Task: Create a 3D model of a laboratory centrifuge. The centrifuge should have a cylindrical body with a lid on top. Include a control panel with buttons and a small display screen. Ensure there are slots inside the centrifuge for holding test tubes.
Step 479:
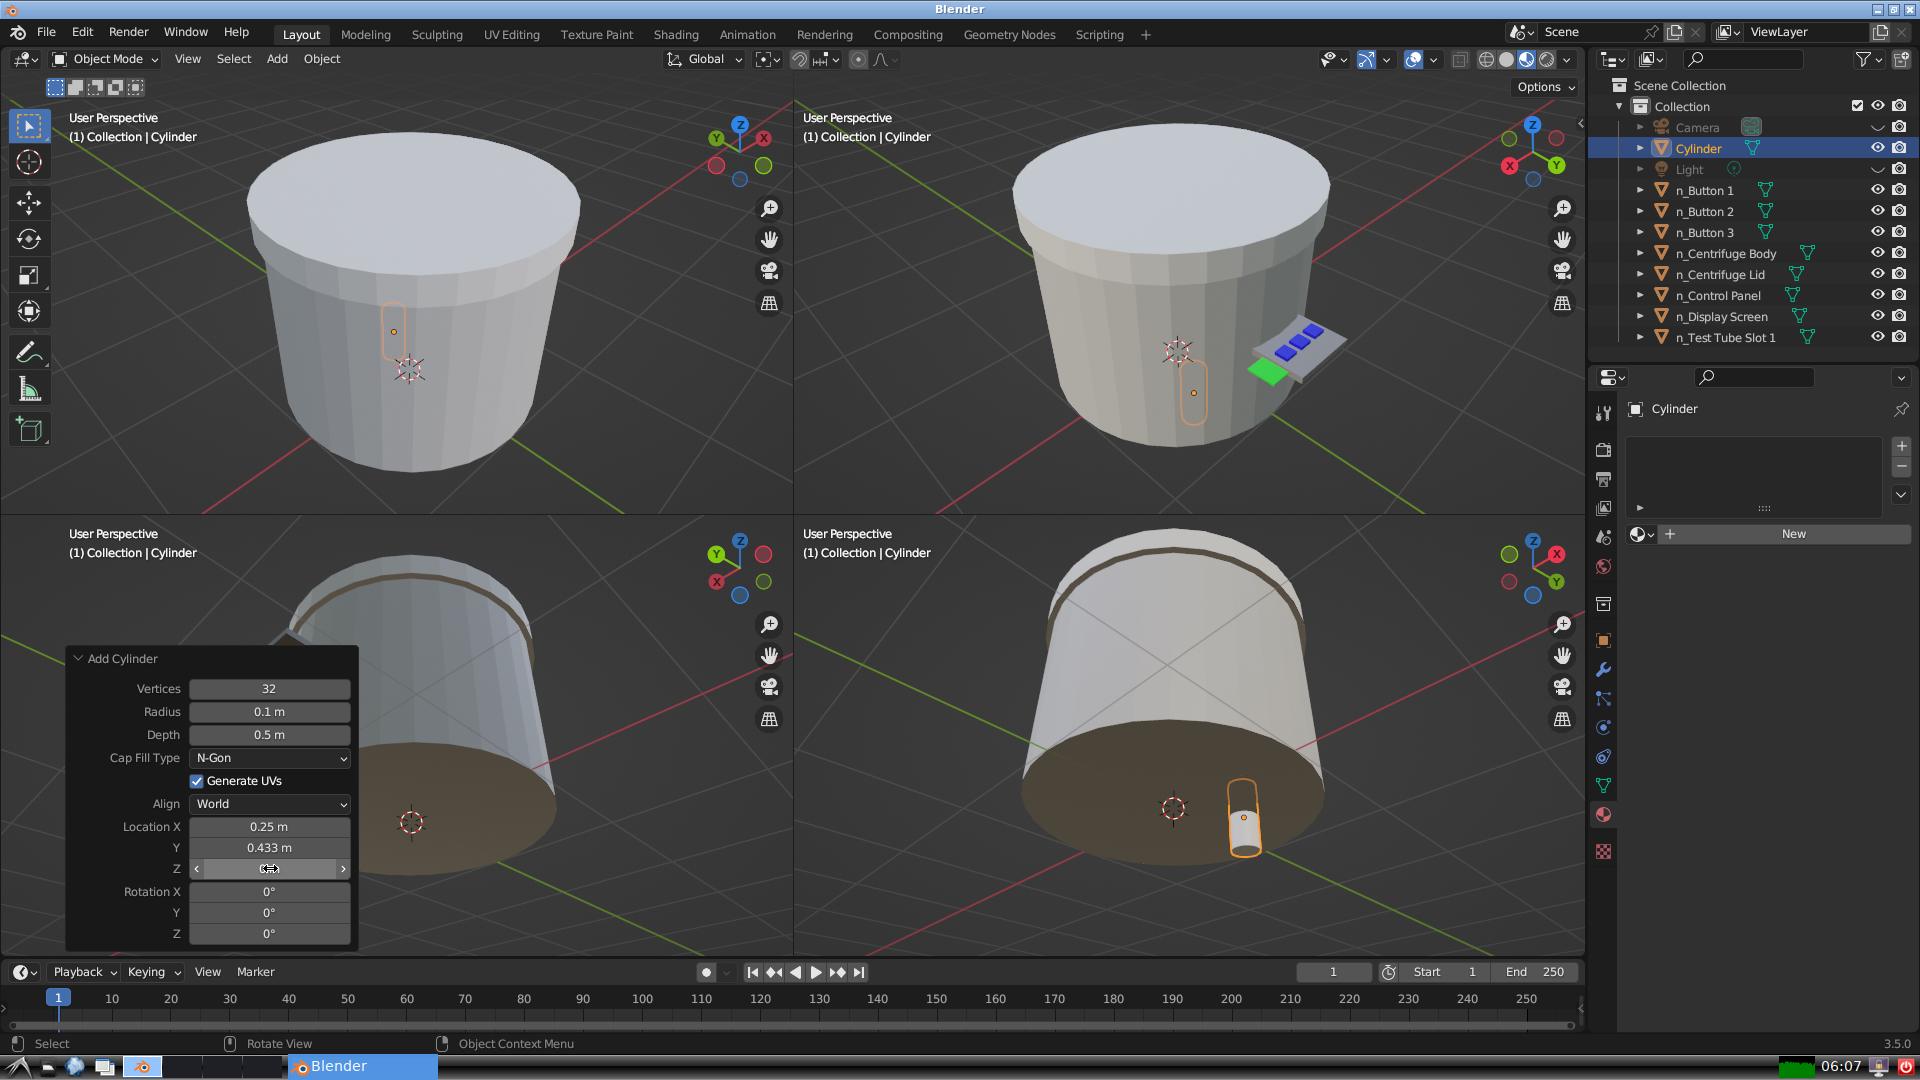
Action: click: no